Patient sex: M
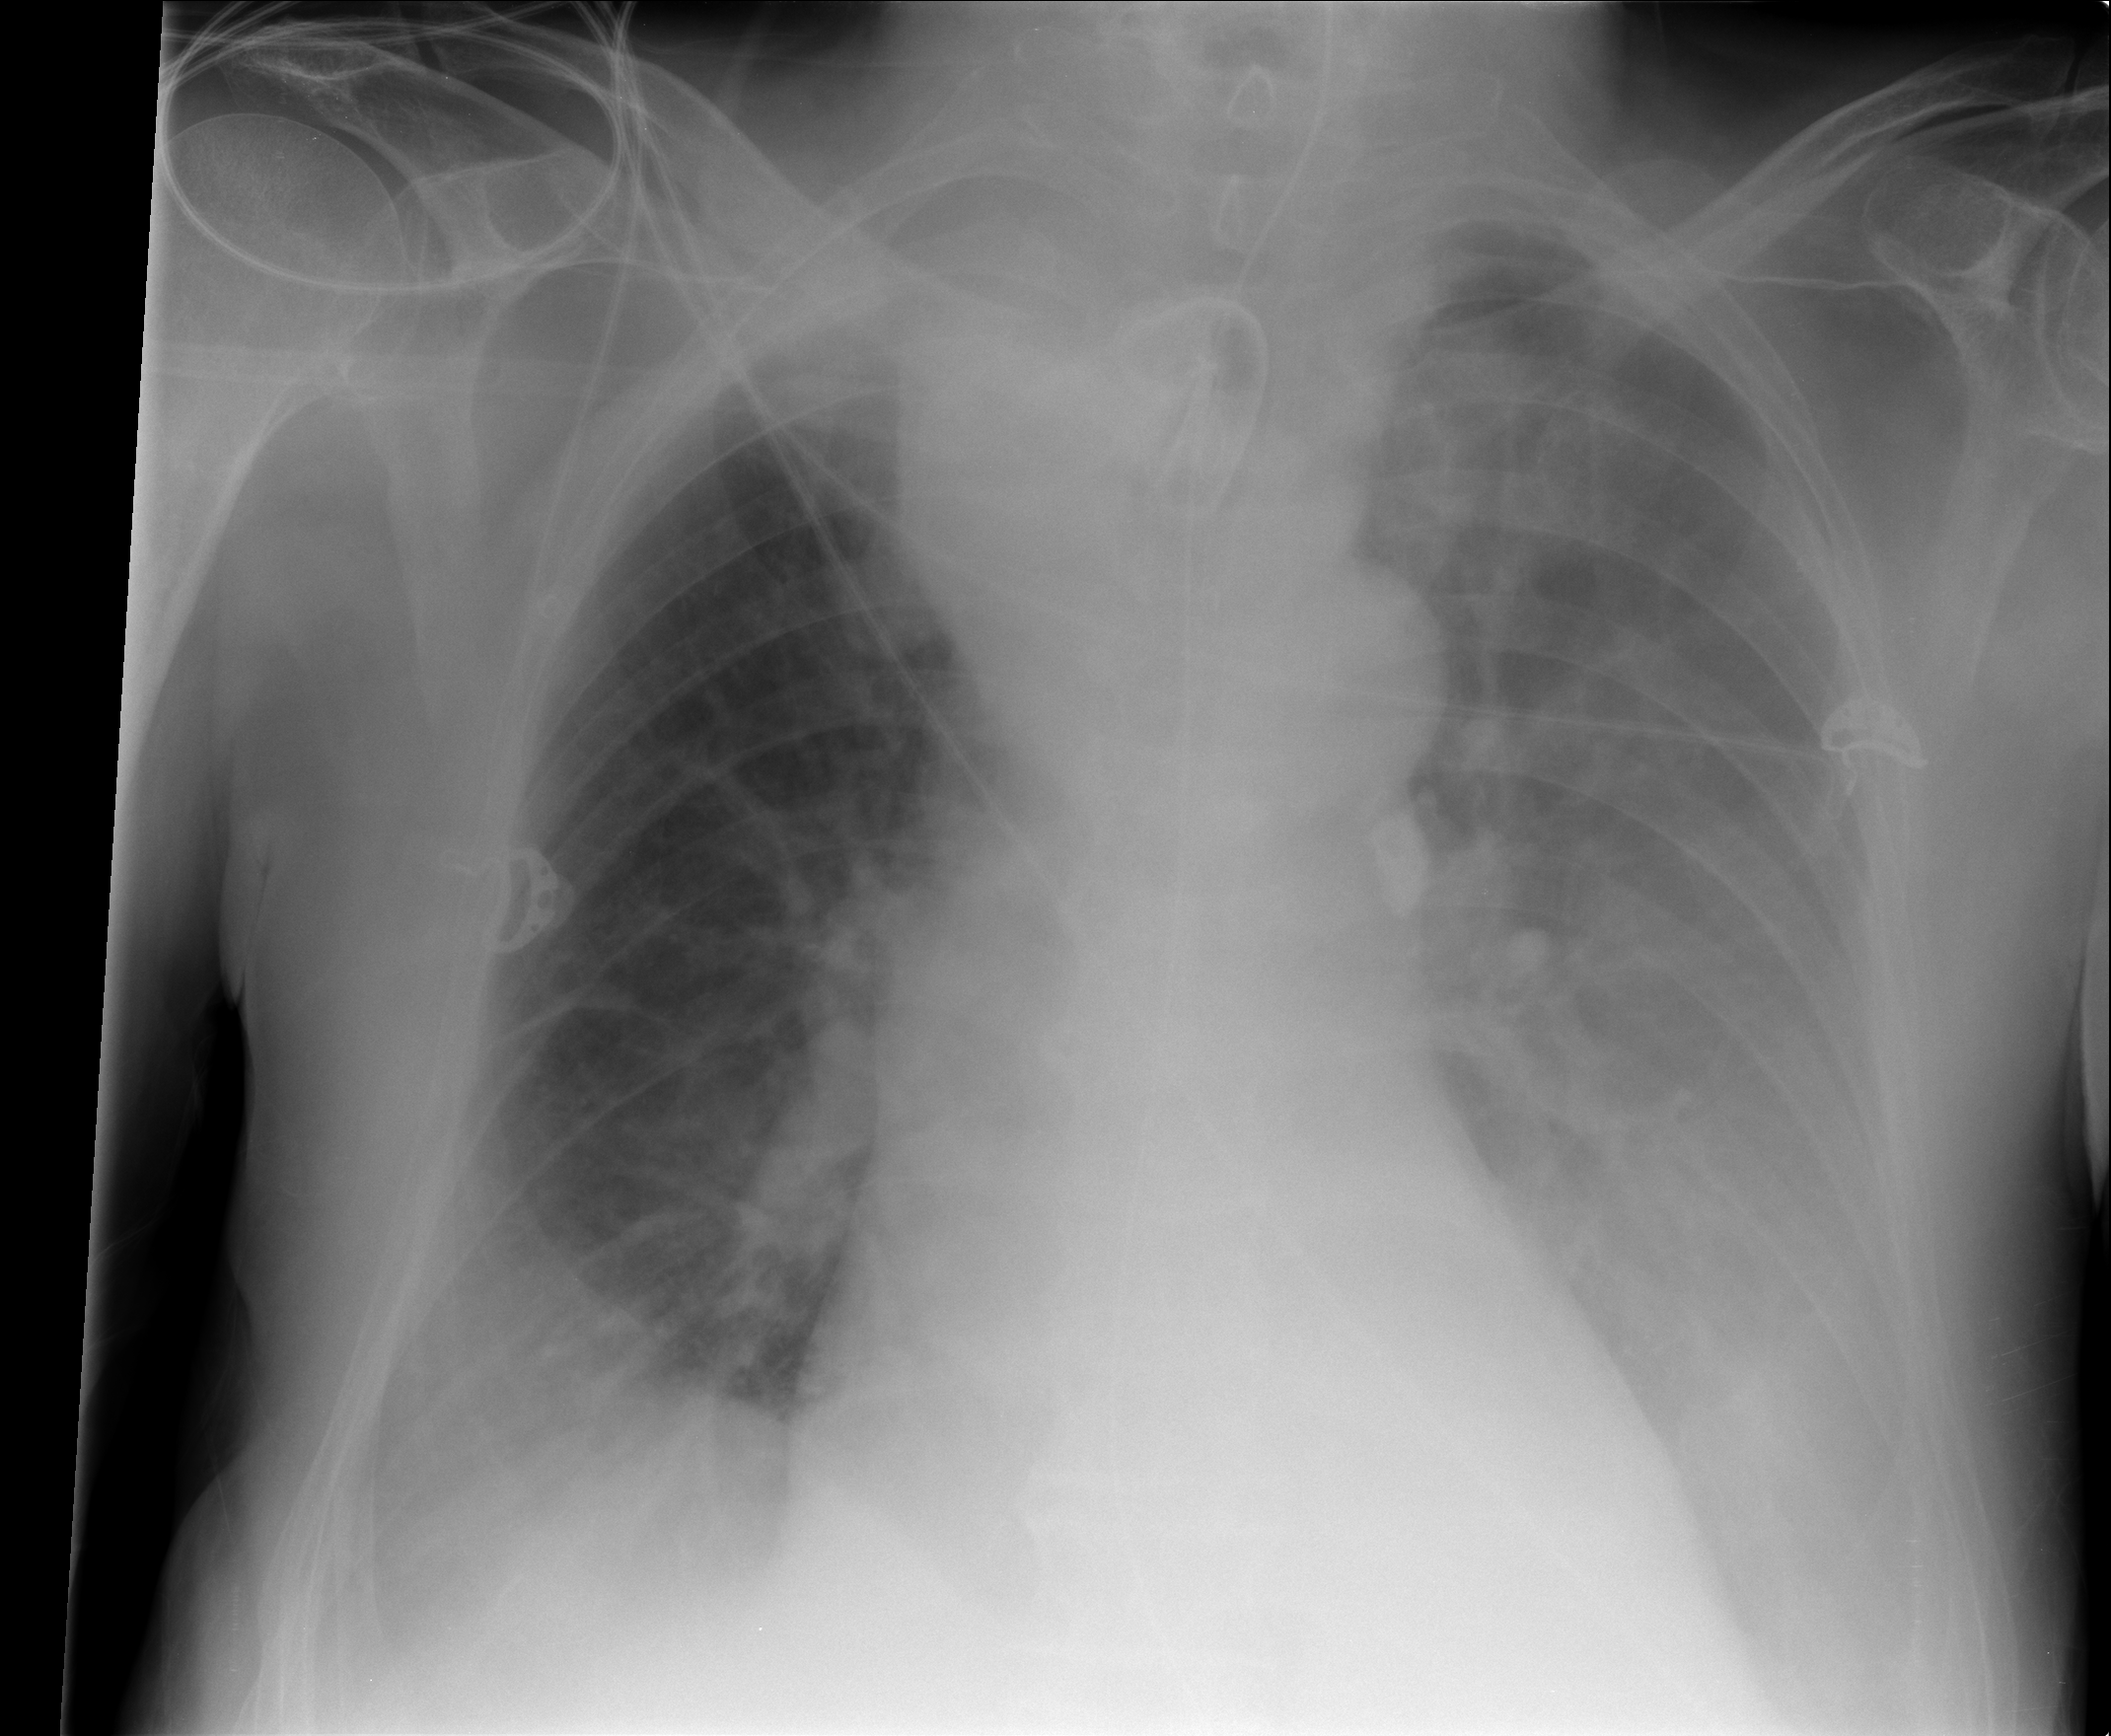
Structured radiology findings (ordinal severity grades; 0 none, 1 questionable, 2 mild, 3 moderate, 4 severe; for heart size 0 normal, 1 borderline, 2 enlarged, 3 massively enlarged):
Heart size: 1
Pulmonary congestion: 2
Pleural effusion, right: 2
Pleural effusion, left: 3
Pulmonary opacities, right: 0
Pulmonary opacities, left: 0
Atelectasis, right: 2
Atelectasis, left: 2